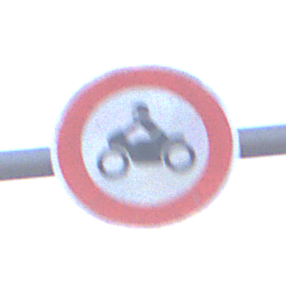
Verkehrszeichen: VerbotKraftraeder
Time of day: SunriseSunset
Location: Outdoor (Urban)
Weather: Clear
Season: NotSpecified
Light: Natural